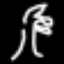
Label: palm tree